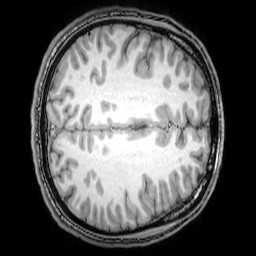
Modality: T1w
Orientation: axial
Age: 21
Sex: male
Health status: healthy
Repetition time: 0.081 s
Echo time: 0.037 s